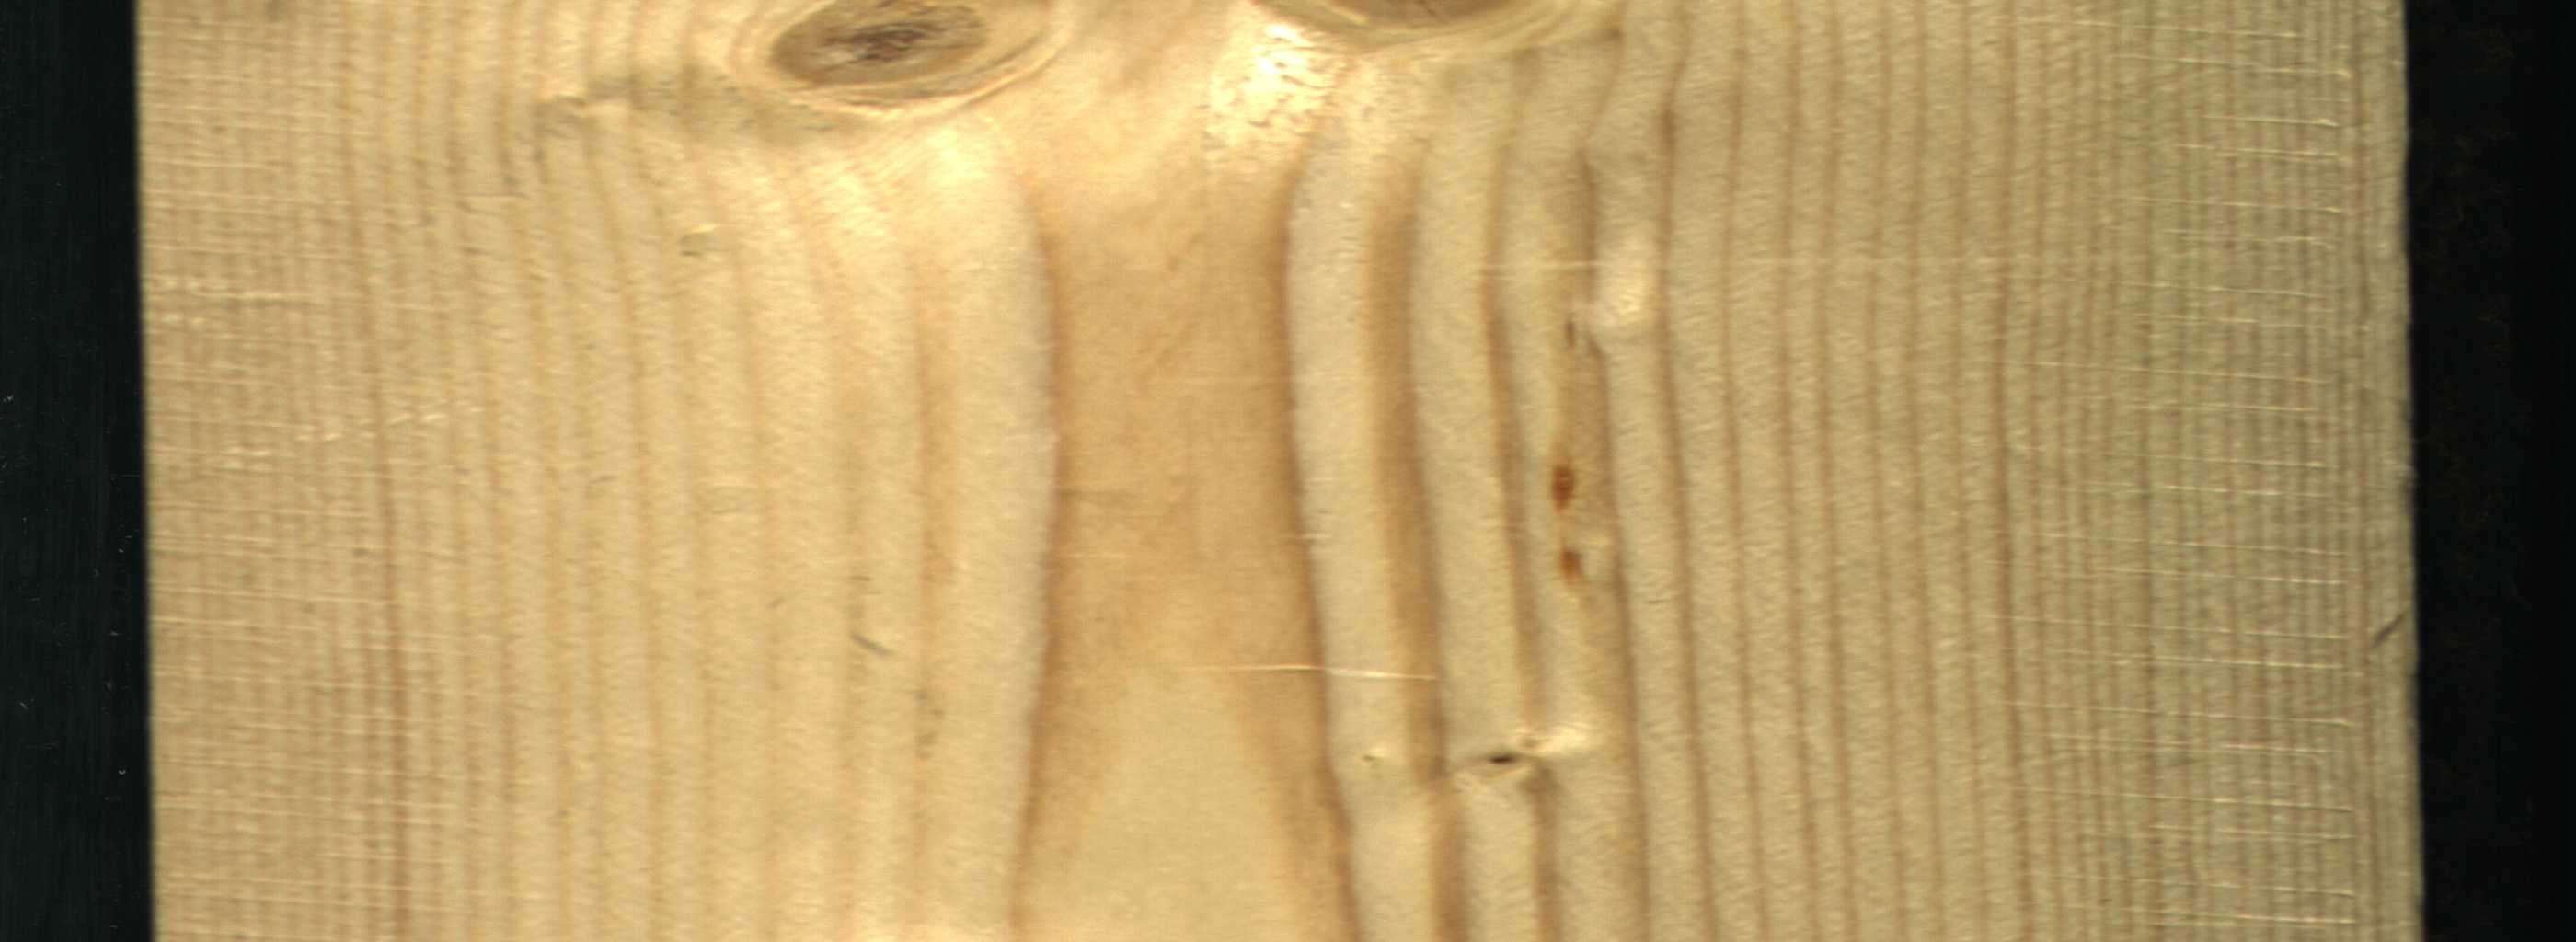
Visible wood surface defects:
knot_with_crack
Live_Knot